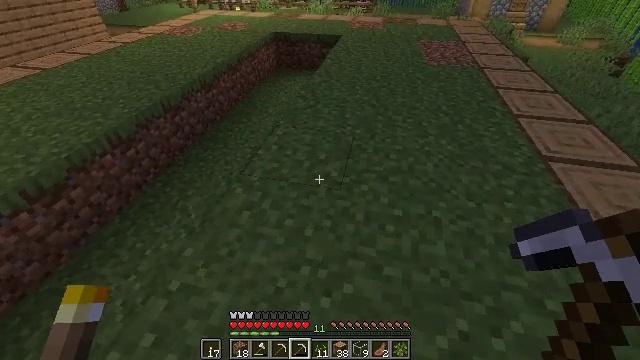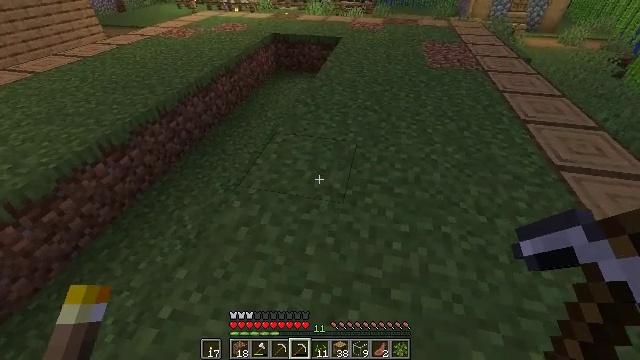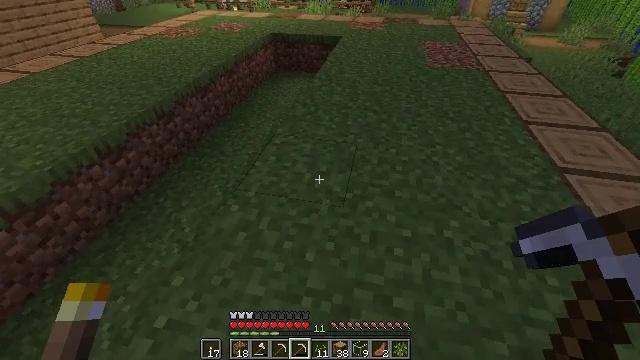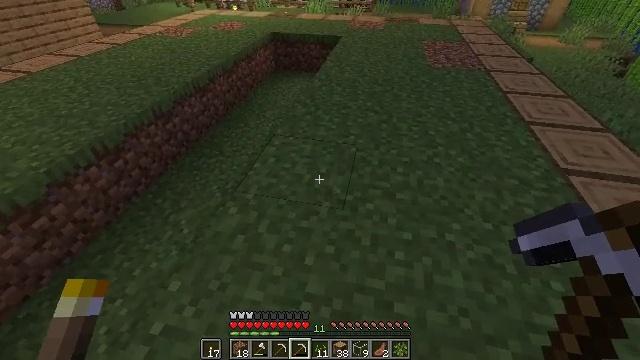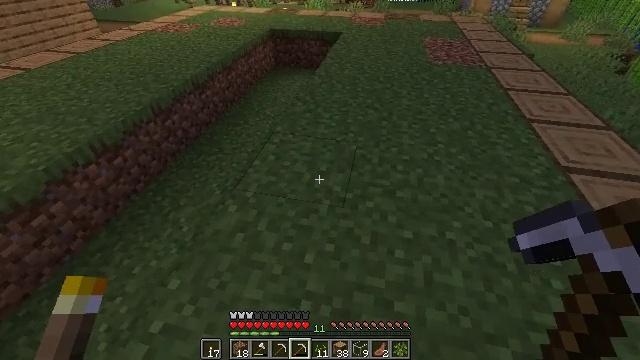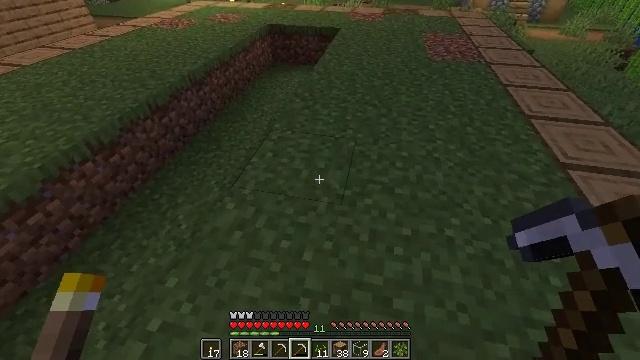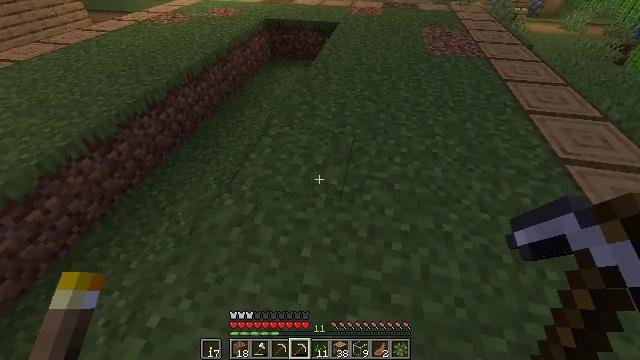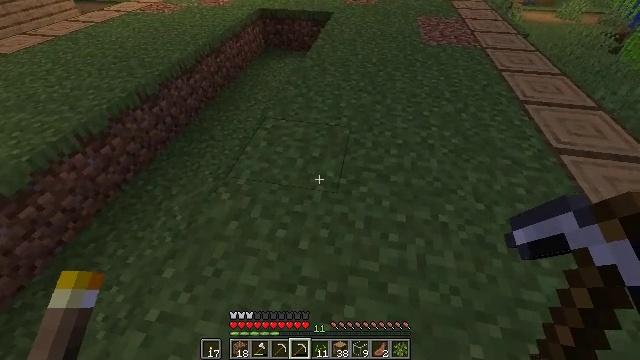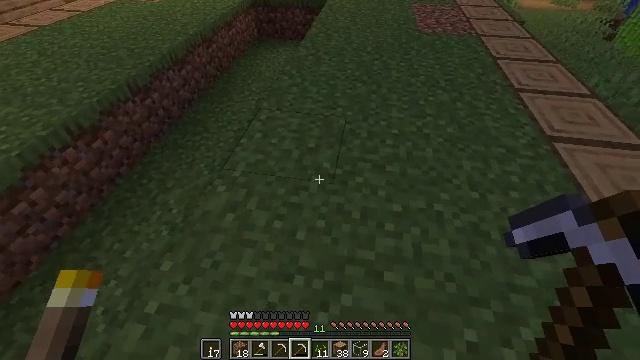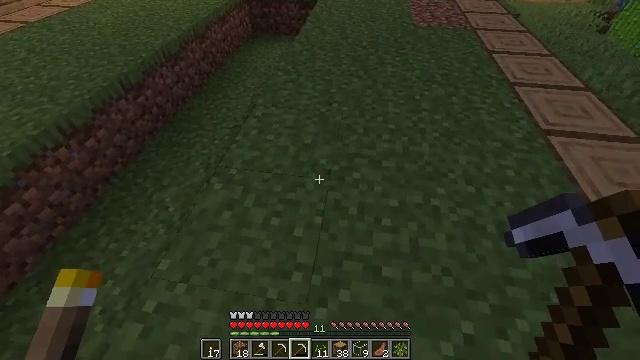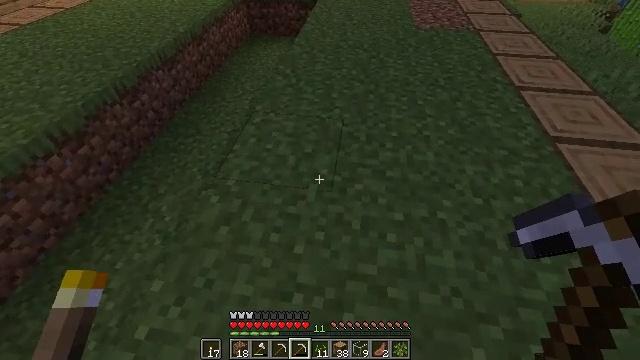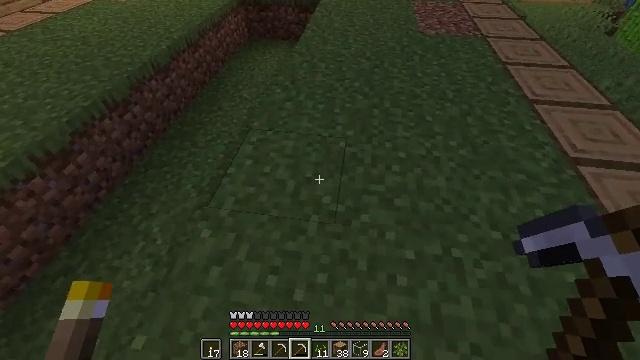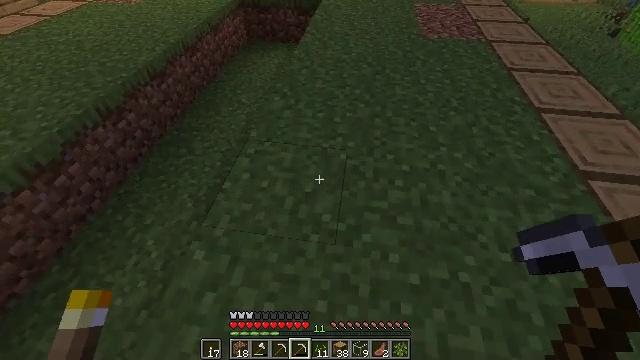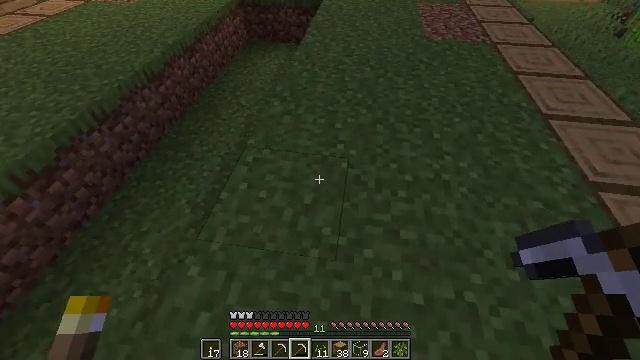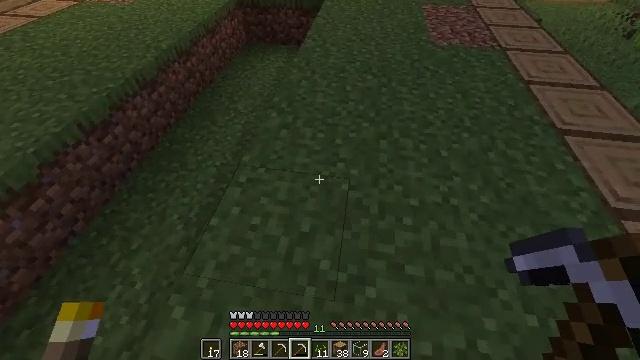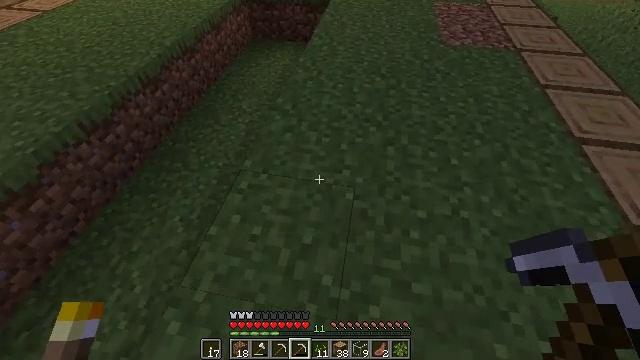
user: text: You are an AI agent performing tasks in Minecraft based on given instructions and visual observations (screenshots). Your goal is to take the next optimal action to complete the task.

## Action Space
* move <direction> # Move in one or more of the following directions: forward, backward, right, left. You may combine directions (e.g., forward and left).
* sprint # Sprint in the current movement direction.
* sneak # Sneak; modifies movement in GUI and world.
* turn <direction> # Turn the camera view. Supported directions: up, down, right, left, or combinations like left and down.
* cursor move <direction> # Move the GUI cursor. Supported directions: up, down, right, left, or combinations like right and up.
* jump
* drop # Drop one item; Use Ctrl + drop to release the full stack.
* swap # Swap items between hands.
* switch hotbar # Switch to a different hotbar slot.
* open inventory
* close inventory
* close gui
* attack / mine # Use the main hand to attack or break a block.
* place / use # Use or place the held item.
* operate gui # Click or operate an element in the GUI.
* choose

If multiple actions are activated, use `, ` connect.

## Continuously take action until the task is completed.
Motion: motion action
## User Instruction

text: Mine grass block from the ground.
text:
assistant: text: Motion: no_op
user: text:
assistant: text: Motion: no_op
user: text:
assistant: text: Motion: no_op
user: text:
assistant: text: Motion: no_op
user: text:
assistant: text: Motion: no_op
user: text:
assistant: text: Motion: no_op
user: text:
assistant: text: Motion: turn right and down
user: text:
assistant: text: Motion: turn right and down
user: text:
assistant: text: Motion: move forward, turn right
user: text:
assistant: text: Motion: move forward
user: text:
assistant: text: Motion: move forward
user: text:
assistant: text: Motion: move forward
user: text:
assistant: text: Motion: move forward
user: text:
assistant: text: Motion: move forward
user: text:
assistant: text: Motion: turn left
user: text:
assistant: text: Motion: no_op
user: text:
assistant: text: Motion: turn left and down
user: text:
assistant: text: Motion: no_op
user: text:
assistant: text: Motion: no_op
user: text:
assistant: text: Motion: turn left
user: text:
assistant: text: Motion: turn left and down
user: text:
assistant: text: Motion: turn left and down
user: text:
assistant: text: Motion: turn left and down
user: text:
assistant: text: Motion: turn left and down
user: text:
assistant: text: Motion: turn left
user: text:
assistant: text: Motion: no_op
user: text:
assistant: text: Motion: no_op
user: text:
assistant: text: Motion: no_op
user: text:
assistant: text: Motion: no_op
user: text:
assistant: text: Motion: no_op